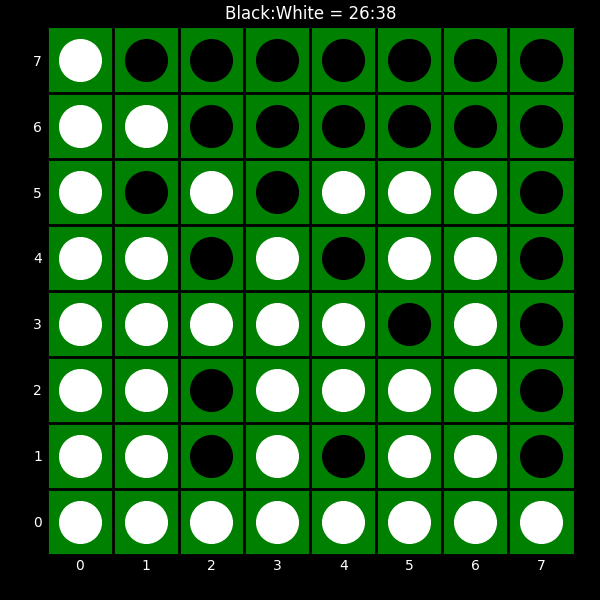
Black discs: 26
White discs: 38